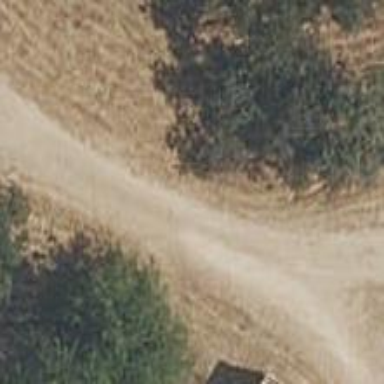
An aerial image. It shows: Bridleway.